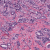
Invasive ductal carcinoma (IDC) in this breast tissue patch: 1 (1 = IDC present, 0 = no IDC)